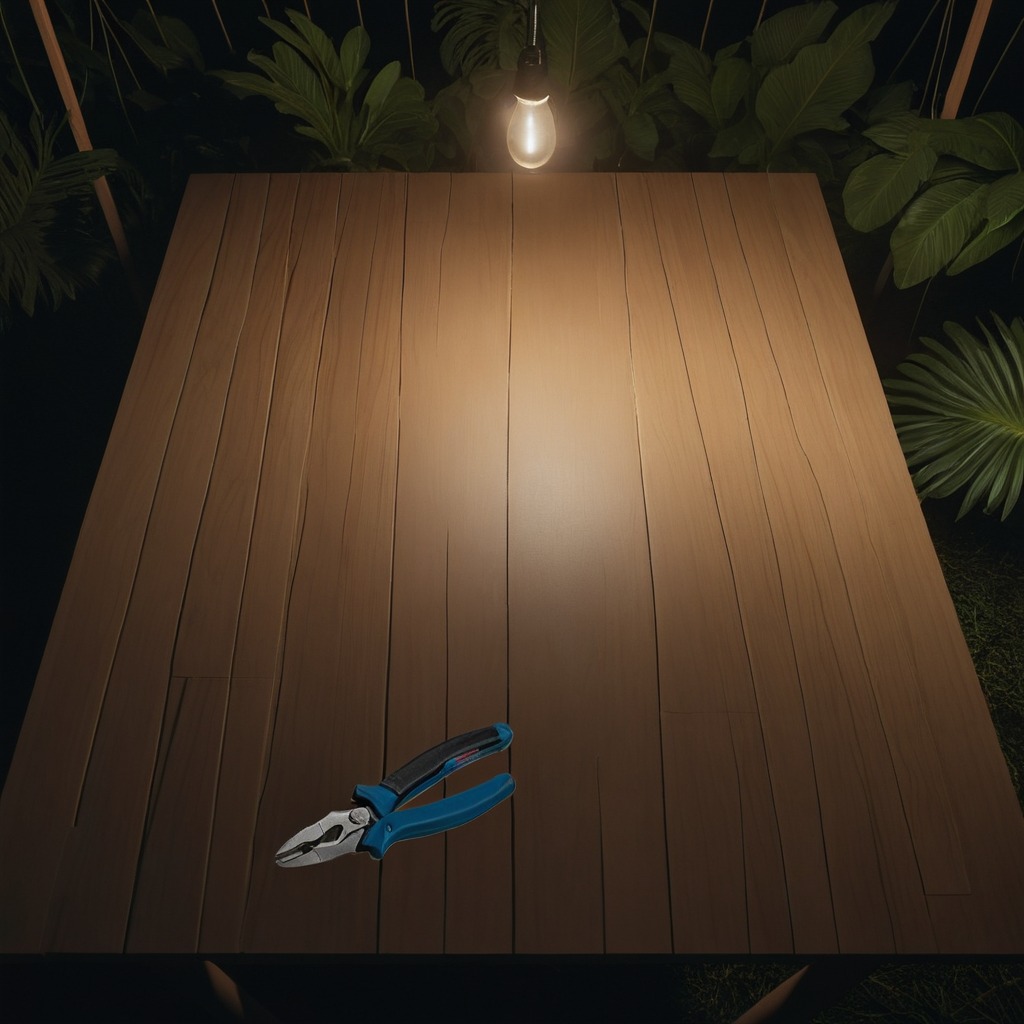
A plier lying on a wooden table inside a jungle field workshop tent at night with soft shadows worn but